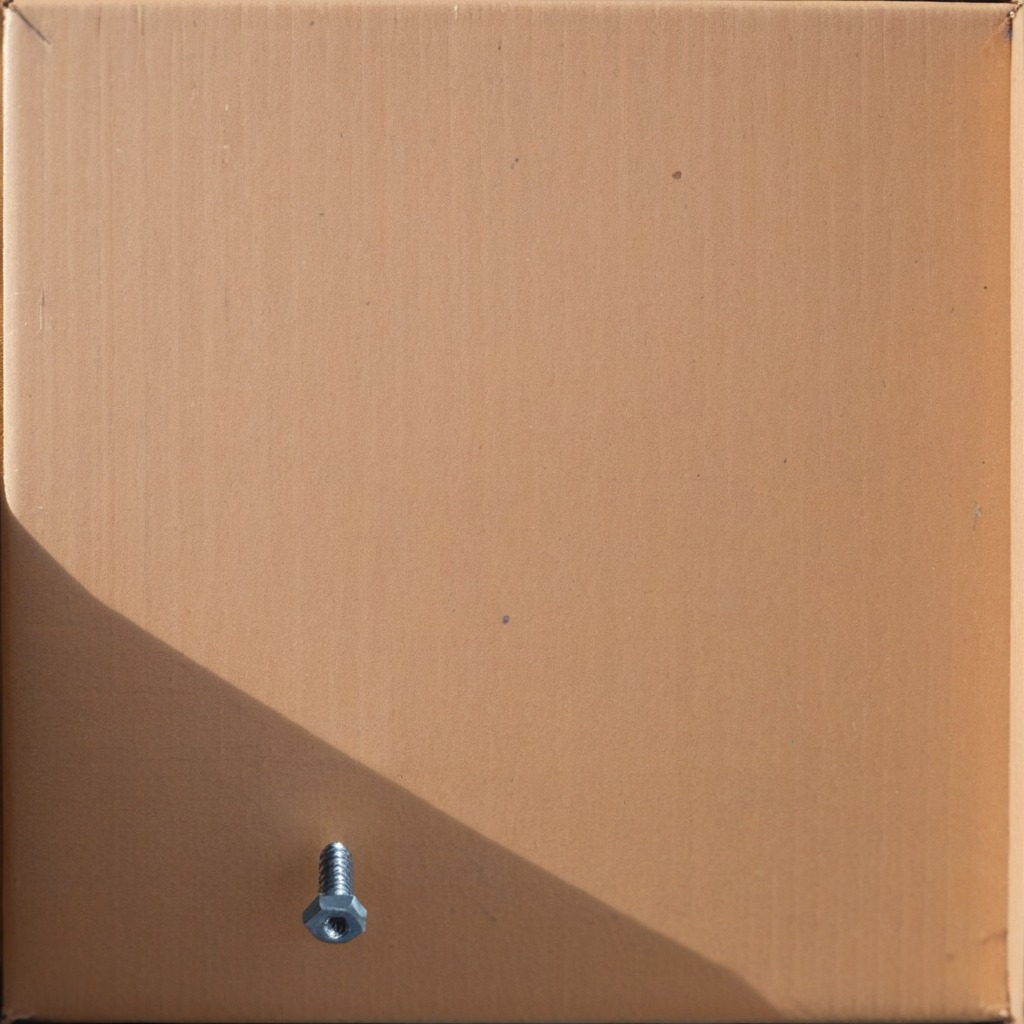
A metal screw is lying on the cardboard box surface in an outdoor workshop during daytime bright natural light soft shadows slightly creased but